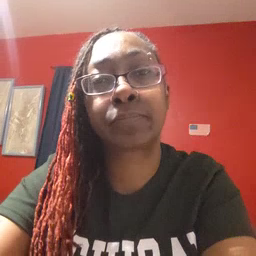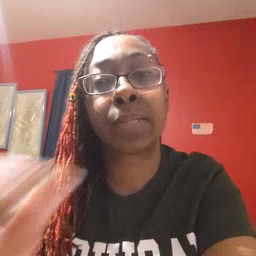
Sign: lips